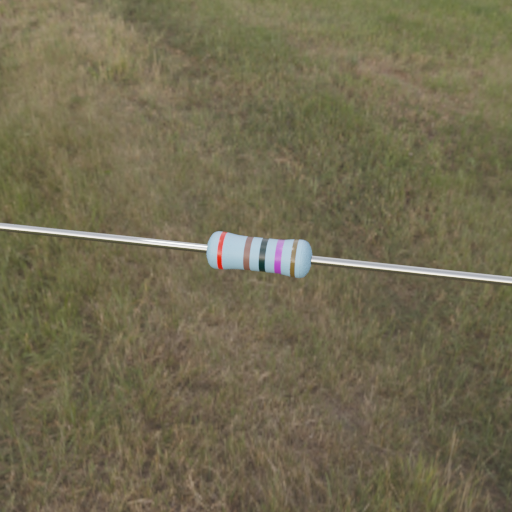
Resistor colour bands (in order): red, brown, black, violet, brown